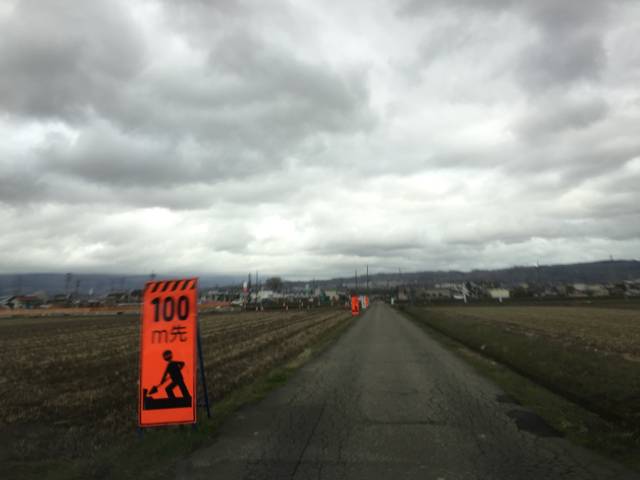
Region: Japan
Coordinates: 37.514, 139.899